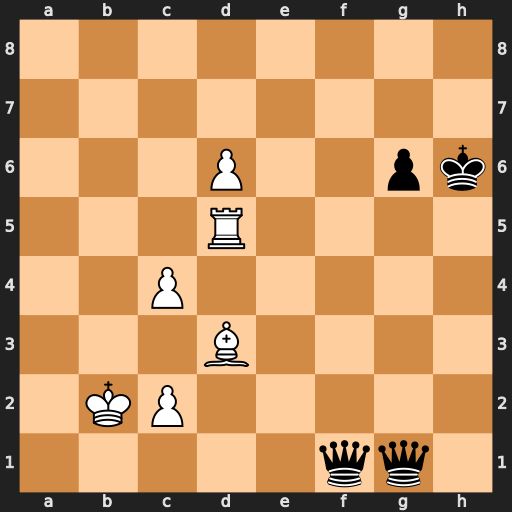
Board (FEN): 8/8/3P2pk/3R4/2P5/3B4/1KP5/5qq1
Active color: w
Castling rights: -
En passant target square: -
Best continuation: Bxf1 Qxf1 d7 Qf6+ c3 Qd8 c5 Kg7 c6